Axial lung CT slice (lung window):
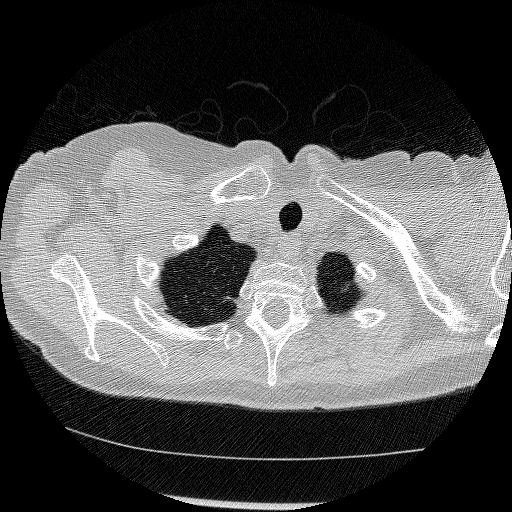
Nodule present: no